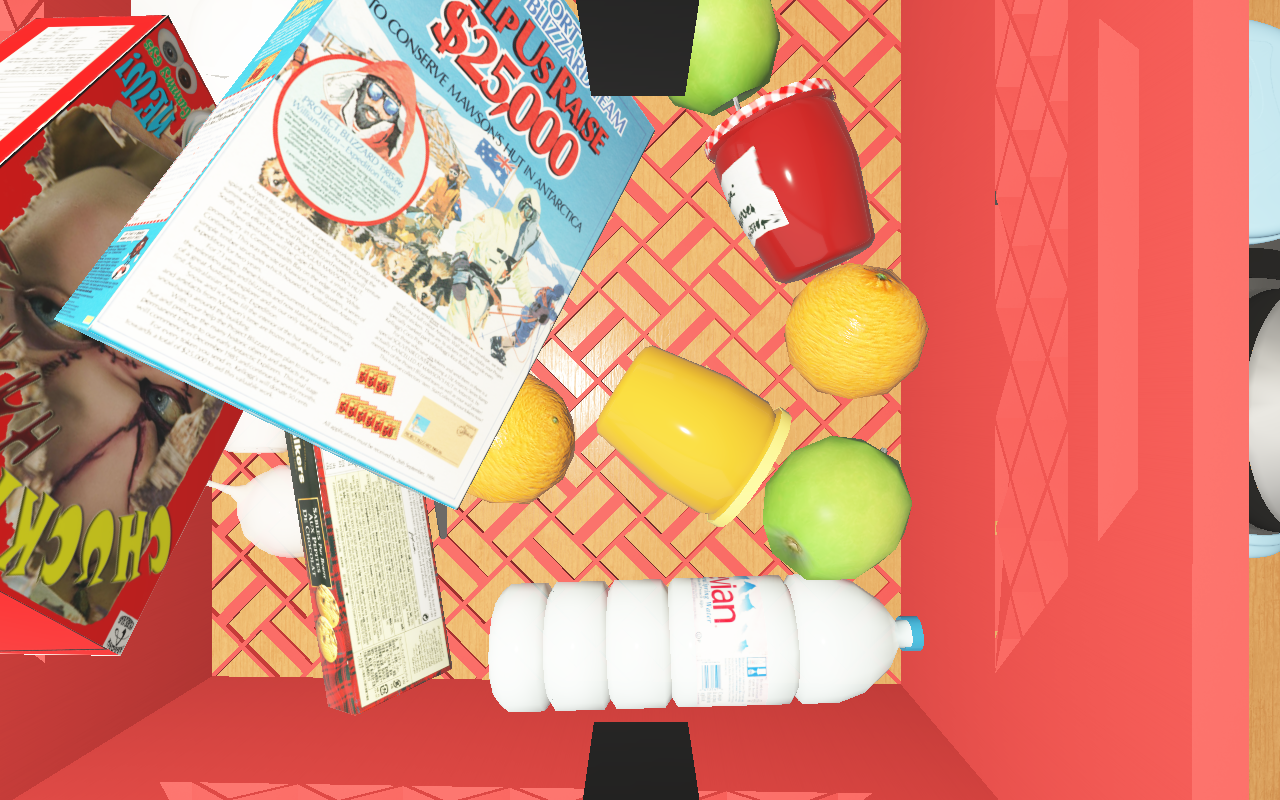
Objects in the scene:
carafe
water bottle
apple
apple
spoon
glass
wineglass
cereal box
biscuit box